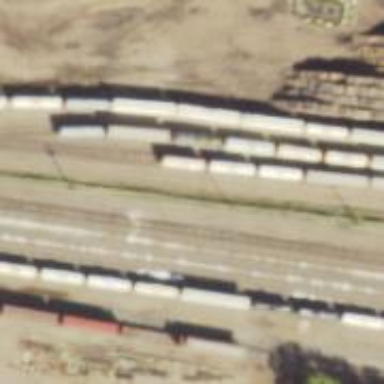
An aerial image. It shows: Siding railway track with one set of rails.